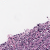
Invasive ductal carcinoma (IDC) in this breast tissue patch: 1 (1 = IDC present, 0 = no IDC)